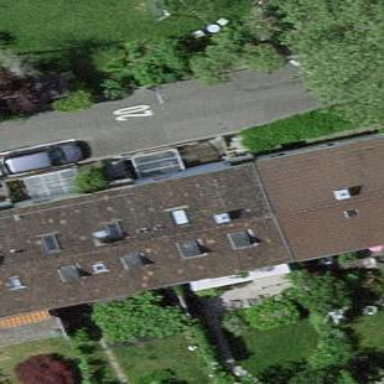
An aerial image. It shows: Terrace building.